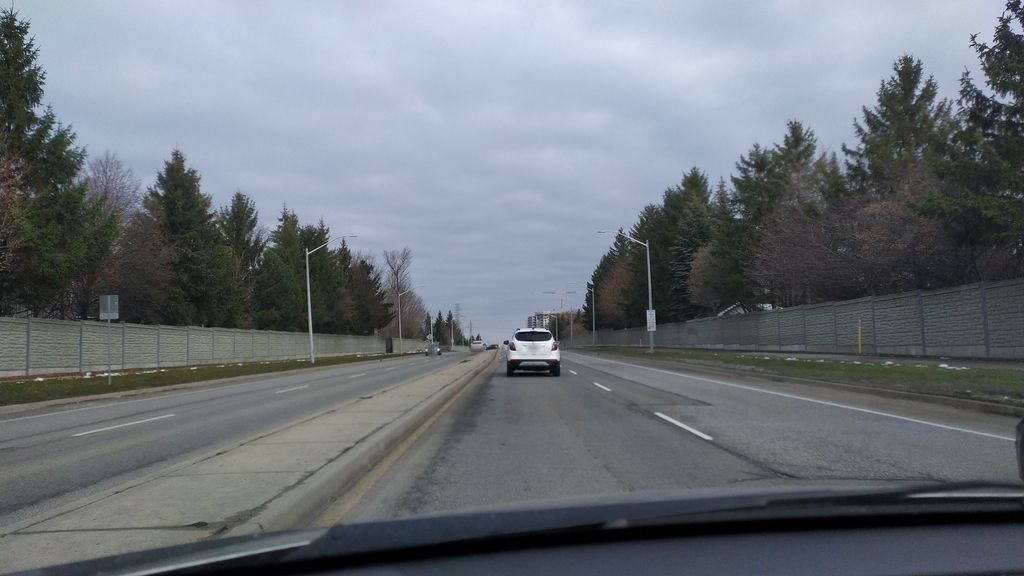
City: kitchener-waterloo